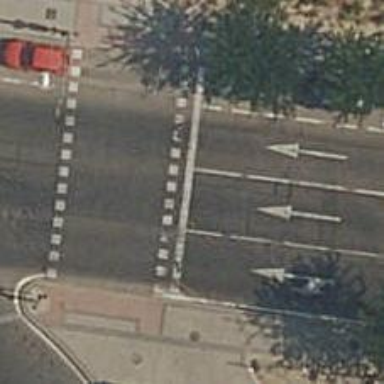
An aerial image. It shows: Road with traffic signals for signaling.